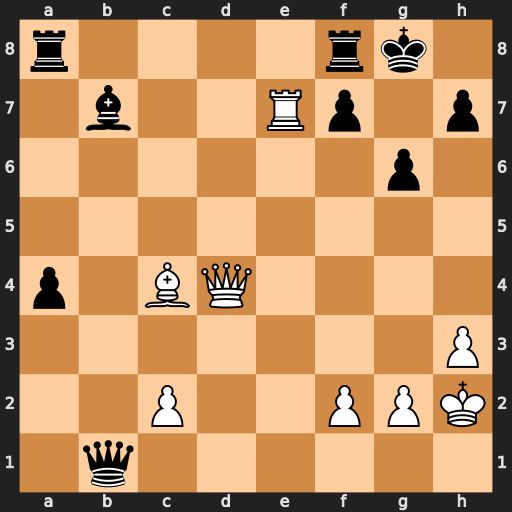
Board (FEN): r4rk1/1b2Rp1p/6p1/8/p1BQ4/7P/2P2PPK/1q6
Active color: w
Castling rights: -
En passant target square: -
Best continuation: Qf6 Bd5 Bxd5